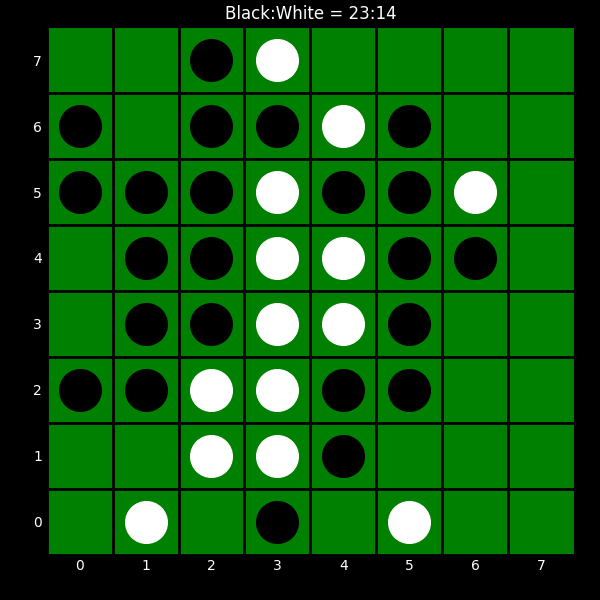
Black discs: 23
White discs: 14